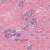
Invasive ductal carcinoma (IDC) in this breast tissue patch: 1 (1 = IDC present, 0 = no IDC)